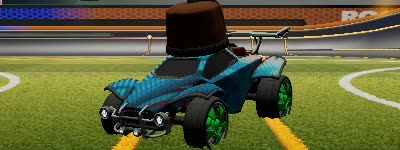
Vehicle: octane